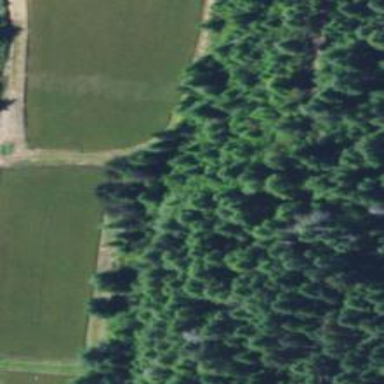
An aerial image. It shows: Farmland with cranberries as the main crop.